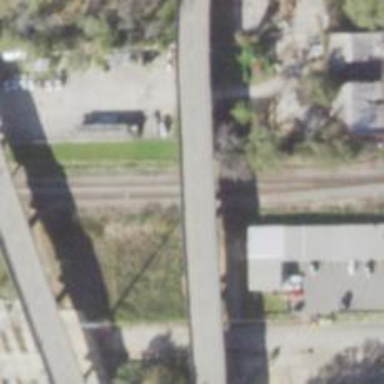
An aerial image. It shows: Railway signal.